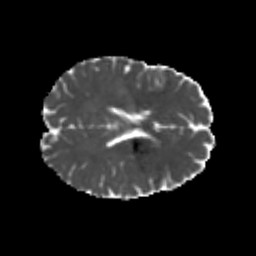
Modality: MD
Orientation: axial
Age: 22
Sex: female
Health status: healthy
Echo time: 0.074 s